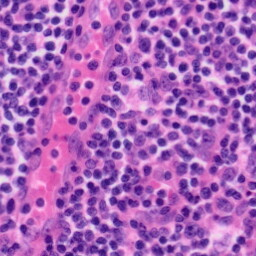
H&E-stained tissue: Tonsil